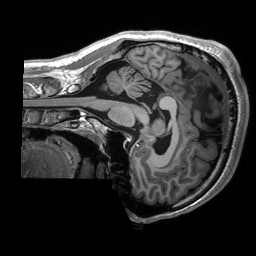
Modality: T1w
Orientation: sagittal
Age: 22
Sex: male
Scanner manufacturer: siemens
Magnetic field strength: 3 T
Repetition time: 2.53 s
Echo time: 0.00227 s